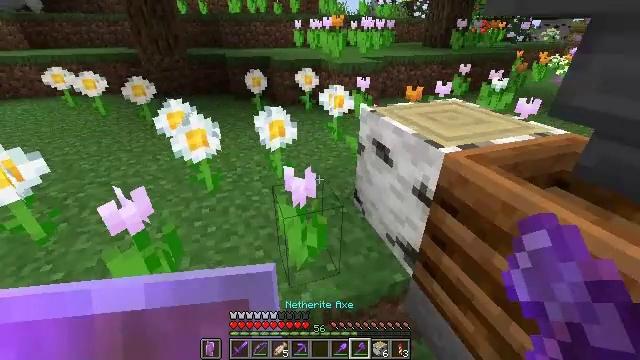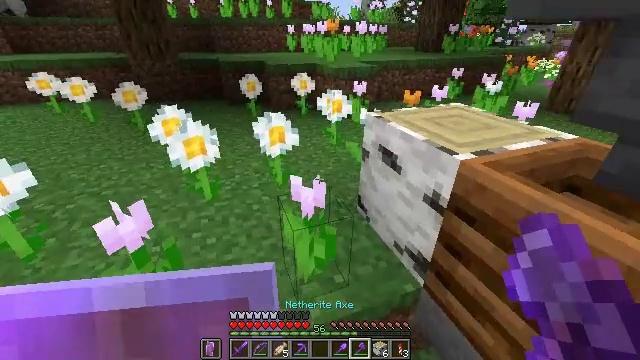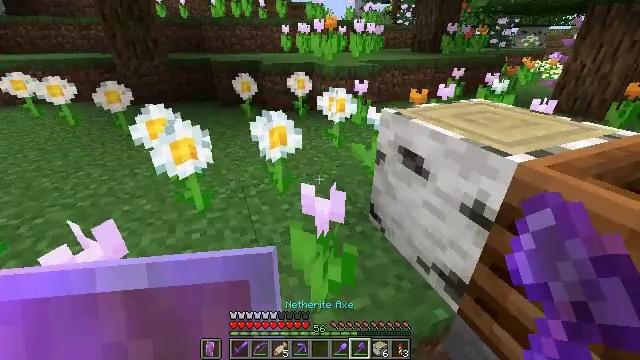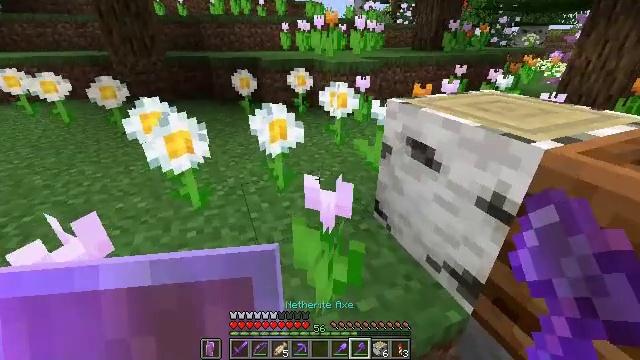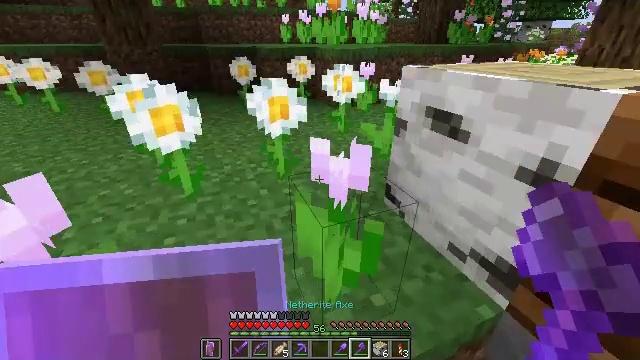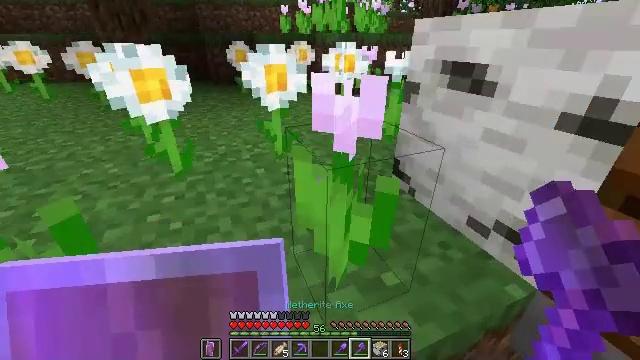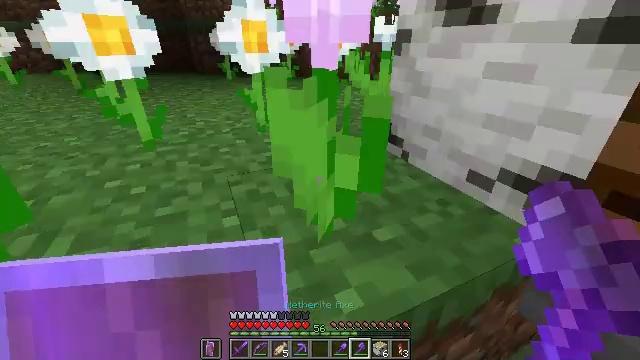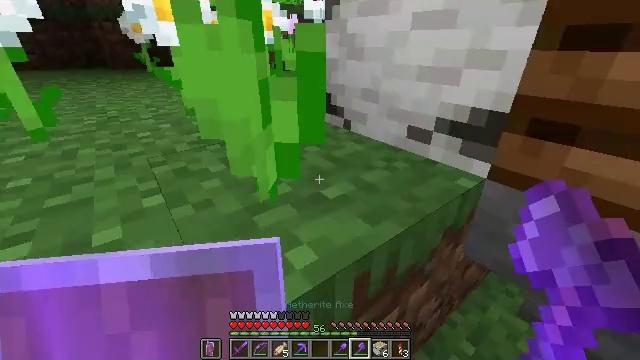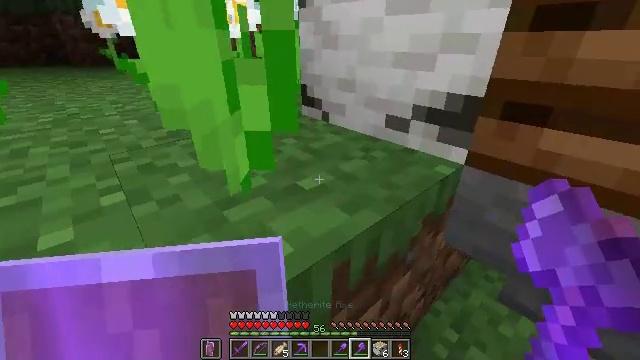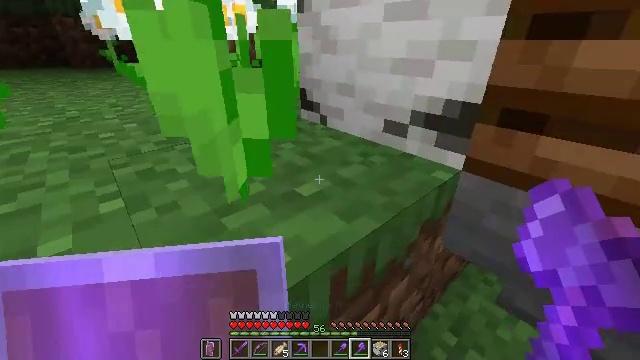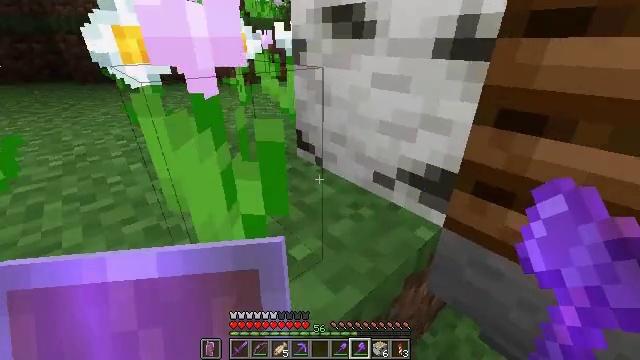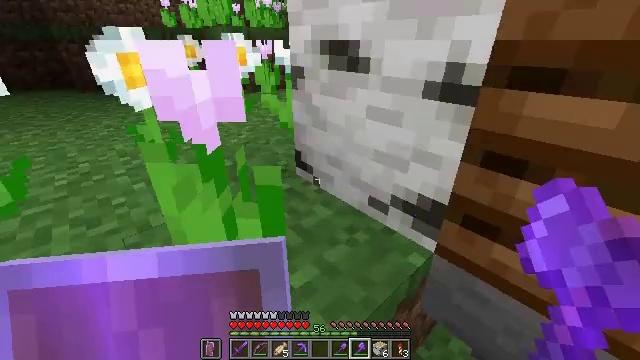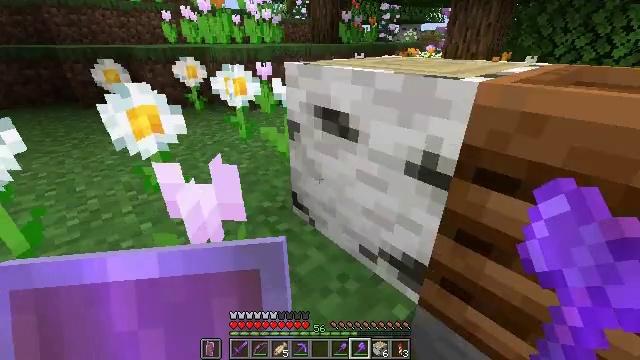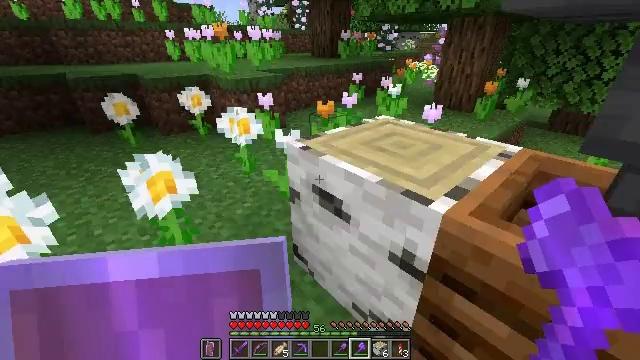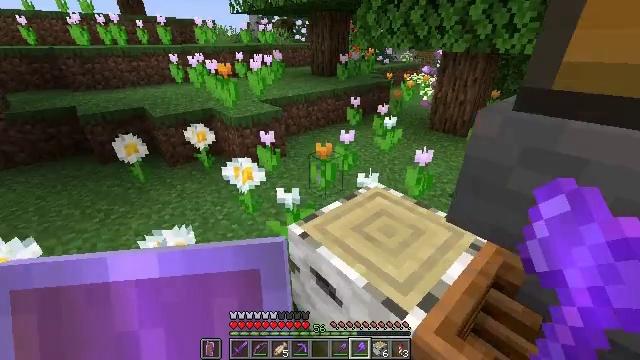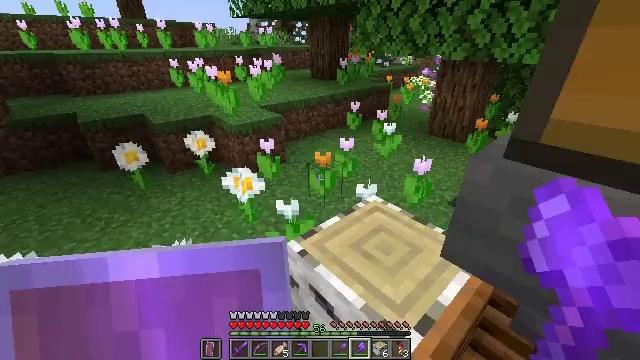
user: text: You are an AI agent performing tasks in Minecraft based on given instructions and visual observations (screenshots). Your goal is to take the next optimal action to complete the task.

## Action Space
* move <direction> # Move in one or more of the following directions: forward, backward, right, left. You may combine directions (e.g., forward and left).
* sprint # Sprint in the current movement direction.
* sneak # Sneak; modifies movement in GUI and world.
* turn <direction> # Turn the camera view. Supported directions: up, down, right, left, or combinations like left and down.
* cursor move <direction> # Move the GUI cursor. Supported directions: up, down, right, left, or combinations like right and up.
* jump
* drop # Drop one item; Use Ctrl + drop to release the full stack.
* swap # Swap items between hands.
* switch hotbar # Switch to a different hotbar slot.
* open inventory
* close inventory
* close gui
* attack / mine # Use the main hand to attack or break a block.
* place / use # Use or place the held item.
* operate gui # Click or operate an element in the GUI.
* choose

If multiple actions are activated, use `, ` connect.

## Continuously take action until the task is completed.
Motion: motion action
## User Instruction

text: Gather birch log for crafting.
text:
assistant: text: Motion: move forward, turn right
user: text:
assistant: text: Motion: move forward, turn right
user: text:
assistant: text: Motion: move forward
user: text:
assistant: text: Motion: move forward
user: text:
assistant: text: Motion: move forward
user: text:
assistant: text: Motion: move forward, turn right, jump
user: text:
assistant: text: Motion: move forward, turn right, jump
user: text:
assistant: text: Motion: move forward, turn right, jump
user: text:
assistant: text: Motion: move forward, jump
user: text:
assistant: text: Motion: move forward
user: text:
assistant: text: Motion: move forward
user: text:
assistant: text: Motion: move forward
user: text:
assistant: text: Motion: move forward
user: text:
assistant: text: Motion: move forward
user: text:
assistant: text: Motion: move forward
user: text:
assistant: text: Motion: move forward
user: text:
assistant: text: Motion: move forward, turn right and down
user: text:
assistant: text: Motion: move forward, turn right and down
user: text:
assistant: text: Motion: no_op
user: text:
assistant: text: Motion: no_op
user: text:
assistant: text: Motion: turn right and down
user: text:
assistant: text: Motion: turn right and down
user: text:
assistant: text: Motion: turn right and down
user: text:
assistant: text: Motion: turn right and down, attack / mine
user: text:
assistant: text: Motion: turn down, attack / mine
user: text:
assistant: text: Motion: attack / mine
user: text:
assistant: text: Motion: attack / mine
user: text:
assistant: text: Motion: attack / mine
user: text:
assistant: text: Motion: attack / mine
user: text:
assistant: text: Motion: attack / mine